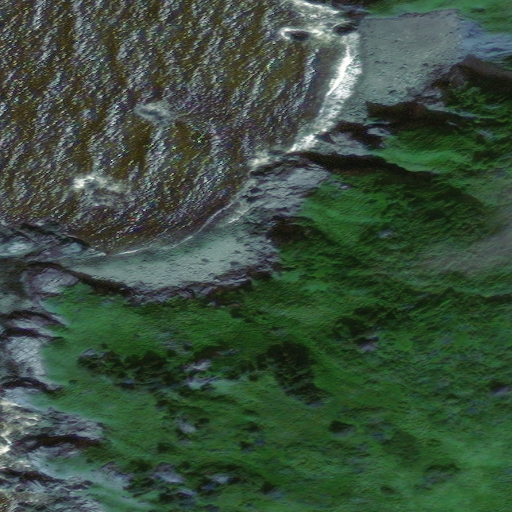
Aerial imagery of cape in Alaska named Cape Nuniliak containing only unknown